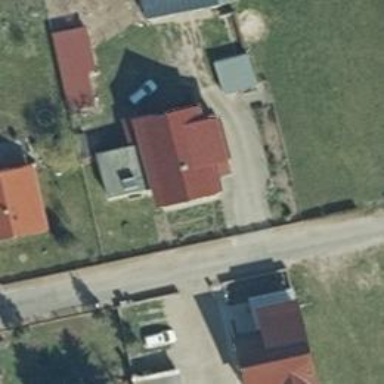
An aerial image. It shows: Simple and straightforward house.